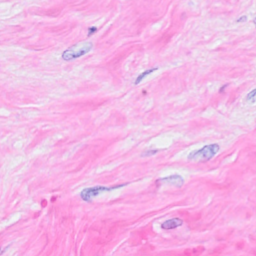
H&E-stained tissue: Breast